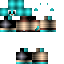
A female human skin with pale skin, wearing blonde bald dressed in a blue hoodie and black pants, featuring a closed mouth.